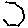
Label: hexagon